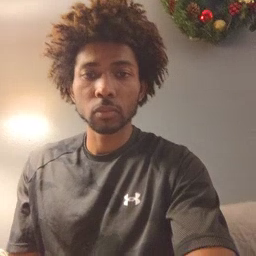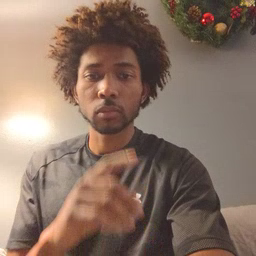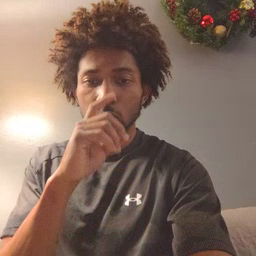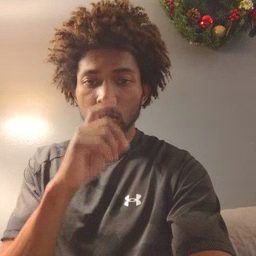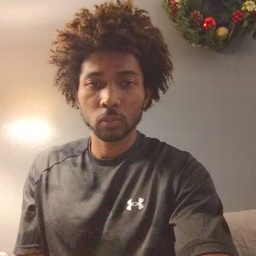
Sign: doll